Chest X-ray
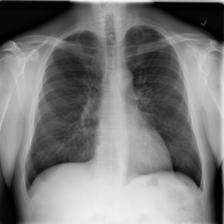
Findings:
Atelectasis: negative
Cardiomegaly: negative
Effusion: negative
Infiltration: negative
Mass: negative
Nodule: negative
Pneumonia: negative
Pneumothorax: negative
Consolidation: negative
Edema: negative
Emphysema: negative
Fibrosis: negative
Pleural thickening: negative
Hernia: negative